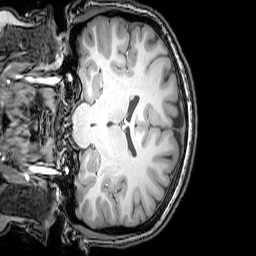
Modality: T1w
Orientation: coronal
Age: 24
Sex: female
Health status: healthy
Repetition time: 0.081 s
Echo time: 0.037 s